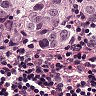
Metastatic tissue present: yes